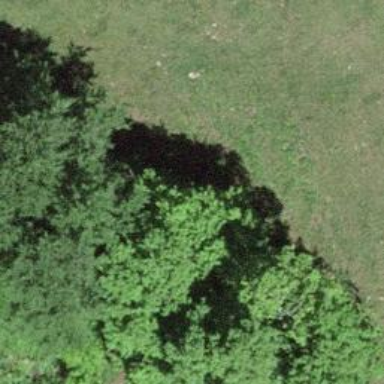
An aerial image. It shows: Forest area.